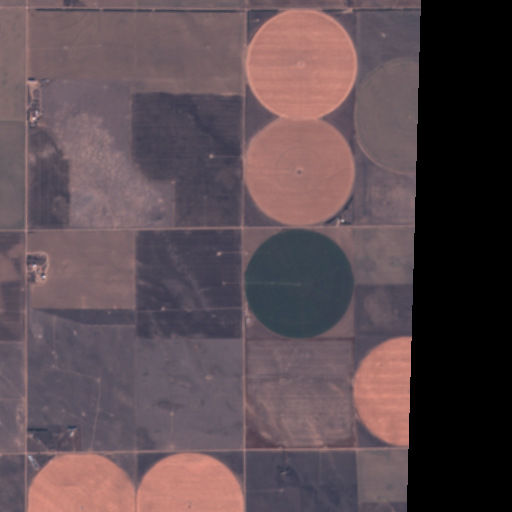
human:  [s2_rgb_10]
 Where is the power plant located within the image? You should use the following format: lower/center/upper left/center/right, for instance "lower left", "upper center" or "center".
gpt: There is no power plant in the image.